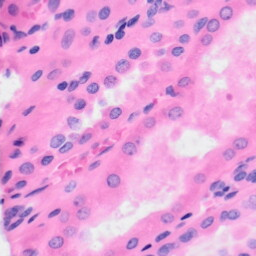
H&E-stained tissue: Kidney